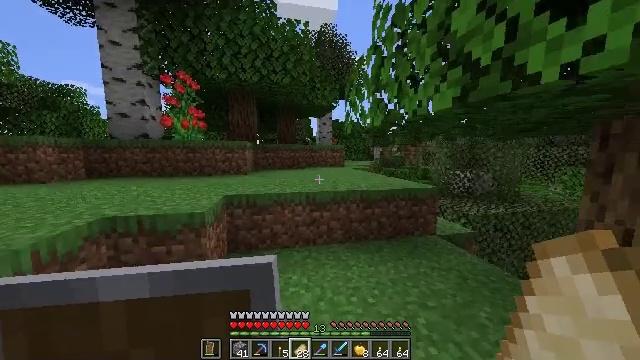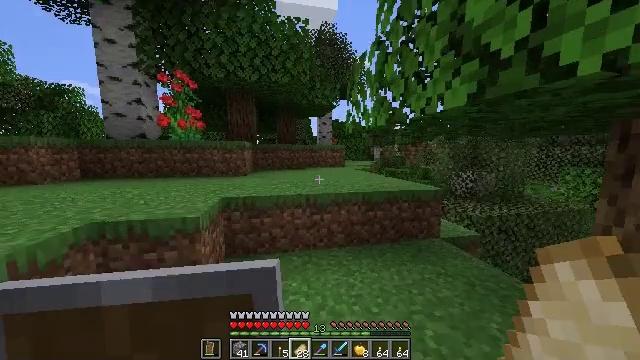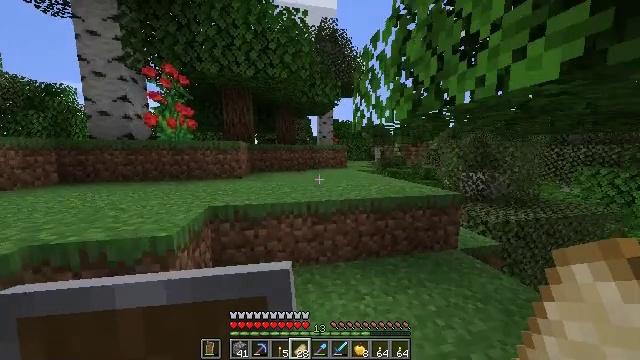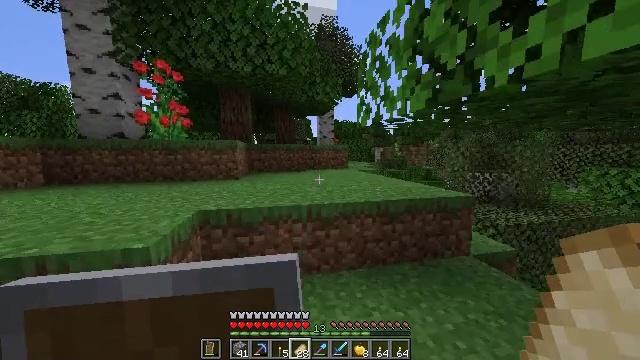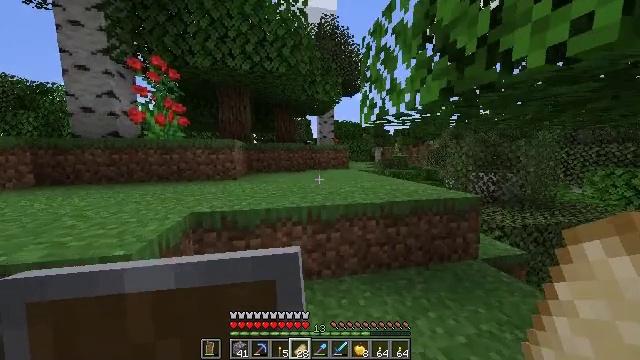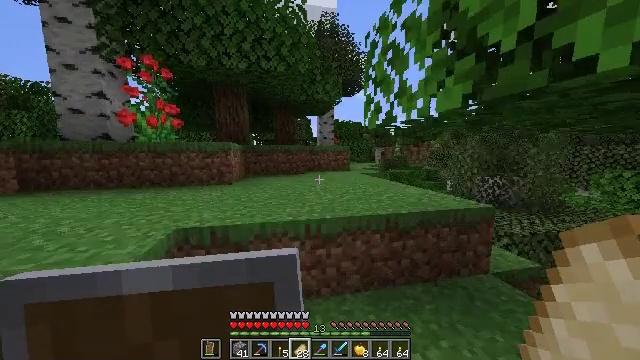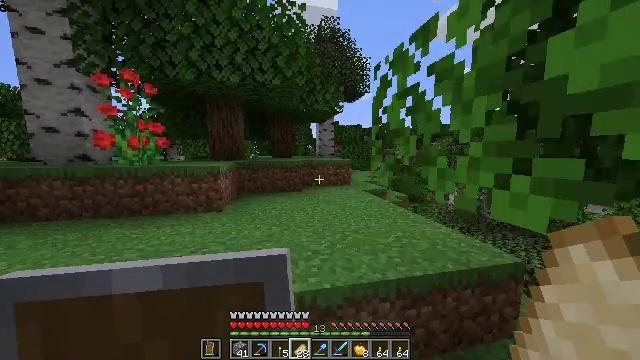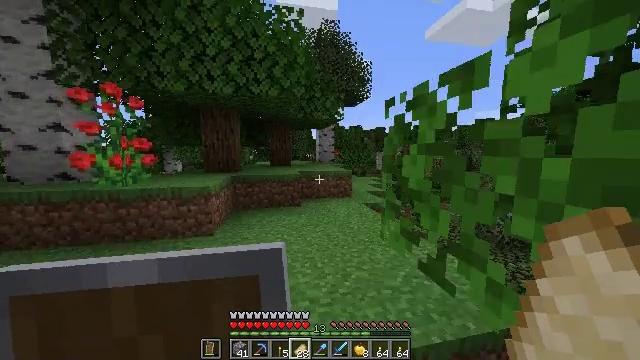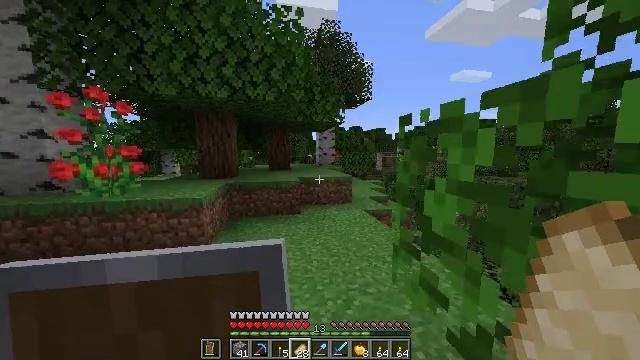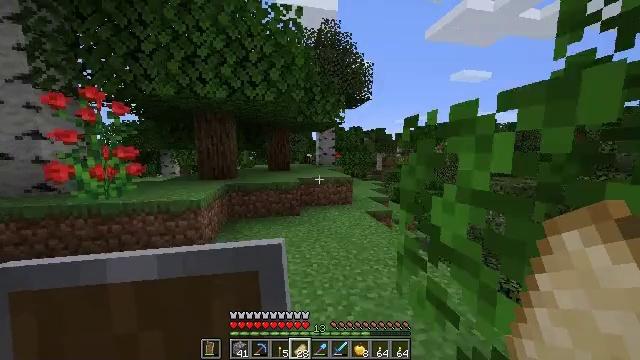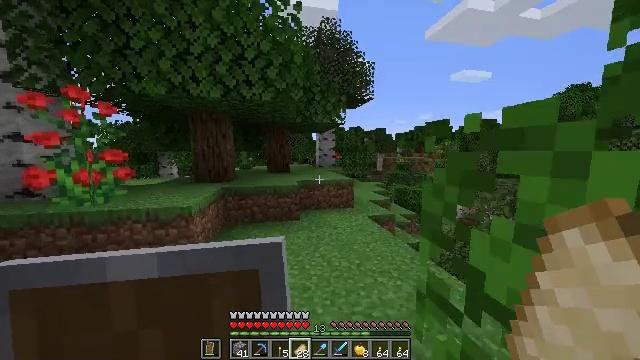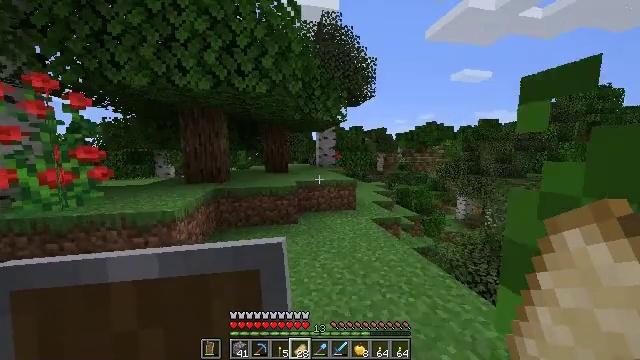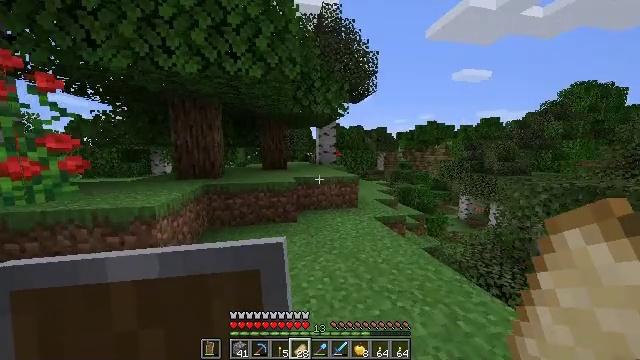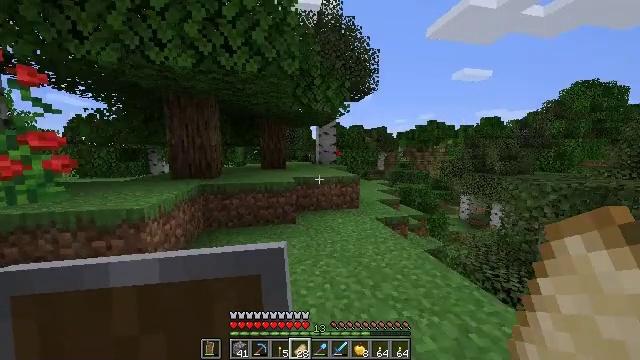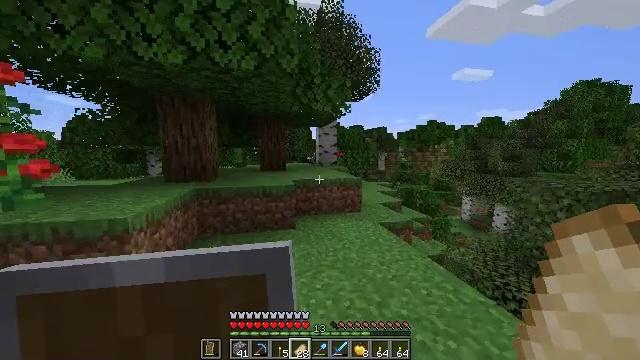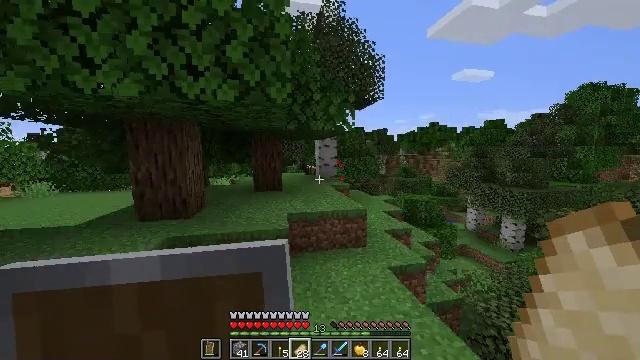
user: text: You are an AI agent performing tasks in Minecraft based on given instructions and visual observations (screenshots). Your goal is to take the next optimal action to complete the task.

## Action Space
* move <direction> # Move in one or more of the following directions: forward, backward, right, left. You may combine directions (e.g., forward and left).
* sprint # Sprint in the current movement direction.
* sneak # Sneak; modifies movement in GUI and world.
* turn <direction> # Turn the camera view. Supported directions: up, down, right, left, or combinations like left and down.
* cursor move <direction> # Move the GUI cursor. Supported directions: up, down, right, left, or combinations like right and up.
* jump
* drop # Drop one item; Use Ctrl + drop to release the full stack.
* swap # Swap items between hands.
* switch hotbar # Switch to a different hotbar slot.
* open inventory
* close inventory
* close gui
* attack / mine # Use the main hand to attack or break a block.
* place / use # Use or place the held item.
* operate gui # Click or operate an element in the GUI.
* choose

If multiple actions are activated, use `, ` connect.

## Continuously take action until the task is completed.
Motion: motion action
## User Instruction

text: Kill mobs.
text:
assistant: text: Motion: move forward
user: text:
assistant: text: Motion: move forward
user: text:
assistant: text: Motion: move forward
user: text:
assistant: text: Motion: move forward
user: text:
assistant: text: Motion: move forward, jump
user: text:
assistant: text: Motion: move forward, jump
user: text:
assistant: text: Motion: move forward, jump
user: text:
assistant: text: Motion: move forward, jump
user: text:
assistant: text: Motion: move forward
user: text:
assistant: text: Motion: move forward
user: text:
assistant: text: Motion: move forward
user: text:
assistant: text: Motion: move forward
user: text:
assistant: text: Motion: move forward
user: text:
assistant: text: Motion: move forward, jump
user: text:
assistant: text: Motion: move forward, jump
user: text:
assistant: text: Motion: move forward, turn right, jump
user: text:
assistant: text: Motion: move forward and move right, turn right and down
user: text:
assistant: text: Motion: move forward and move right, turn right
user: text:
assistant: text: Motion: move forward and move right
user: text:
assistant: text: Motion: move forward and move right, turn left
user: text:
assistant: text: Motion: move forward and move right, turn left and down
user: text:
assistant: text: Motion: move forward and move right, turn left
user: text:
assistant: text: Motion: move forward and move right, turn left
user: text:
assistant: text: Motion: move forward, turn left
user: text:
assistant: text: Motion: move forward, turn left
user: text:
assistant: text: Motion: move forward, turn left, jump
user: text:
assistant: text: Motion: move forward, jump
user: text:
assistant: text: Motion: move forward, jump
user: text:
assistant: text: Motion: move forward, jump
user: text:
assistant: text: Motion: move forward, turn left